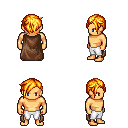
a pixel art fantasy rpg character, male body template, human, tanned skin, brown cape, white pants, light blonde pixie cut hairstyle, four views (front, back, left, right), 2x2 character sprite sheet, small pixel art, hard edges, no anti-aliasing